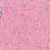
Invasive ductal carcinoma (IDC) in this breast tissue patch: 0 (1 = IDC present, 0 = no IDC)